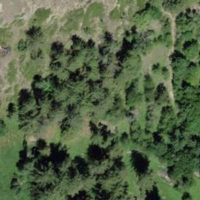
EUNIS habitat code: 43
Species observed at this site:
Echium vulgare
Geranium sanguineum